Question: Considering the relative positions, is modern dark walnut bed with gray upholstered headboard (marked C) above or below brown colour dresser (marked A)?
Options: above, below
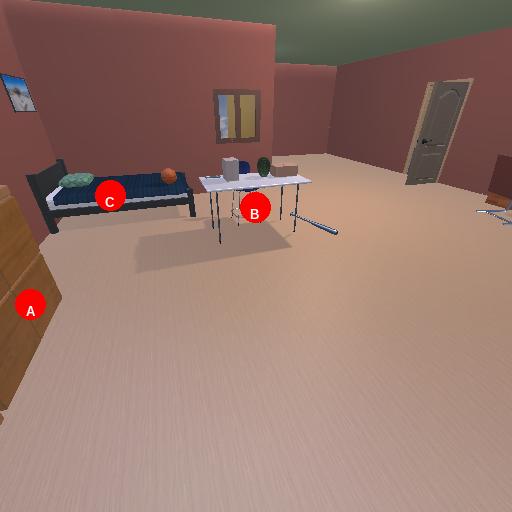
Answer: above